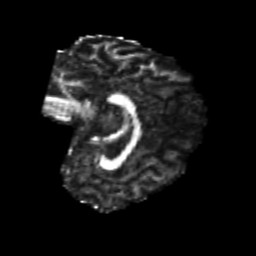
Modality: FA
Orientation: sagittal
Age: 20
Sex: female
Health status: healthy
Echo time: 0.074 s